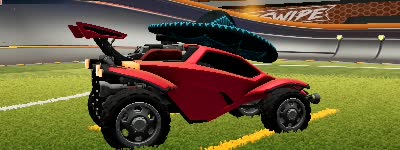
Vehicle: octane